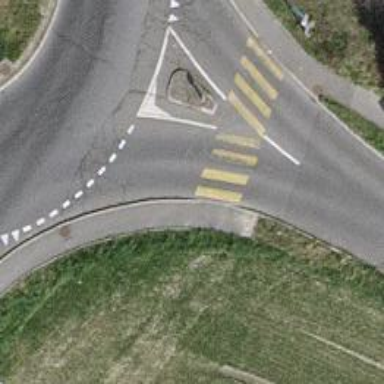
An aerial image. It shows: Zebra crossing with crossing island.